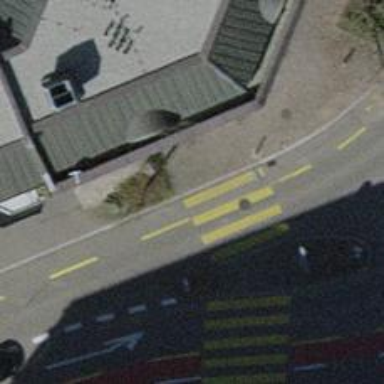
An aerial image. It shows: Kerb barrier.